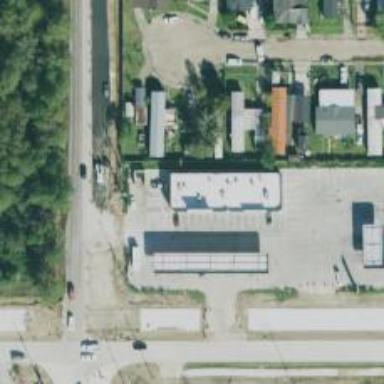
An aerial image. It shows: Convenience shop.